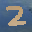
Label: 2